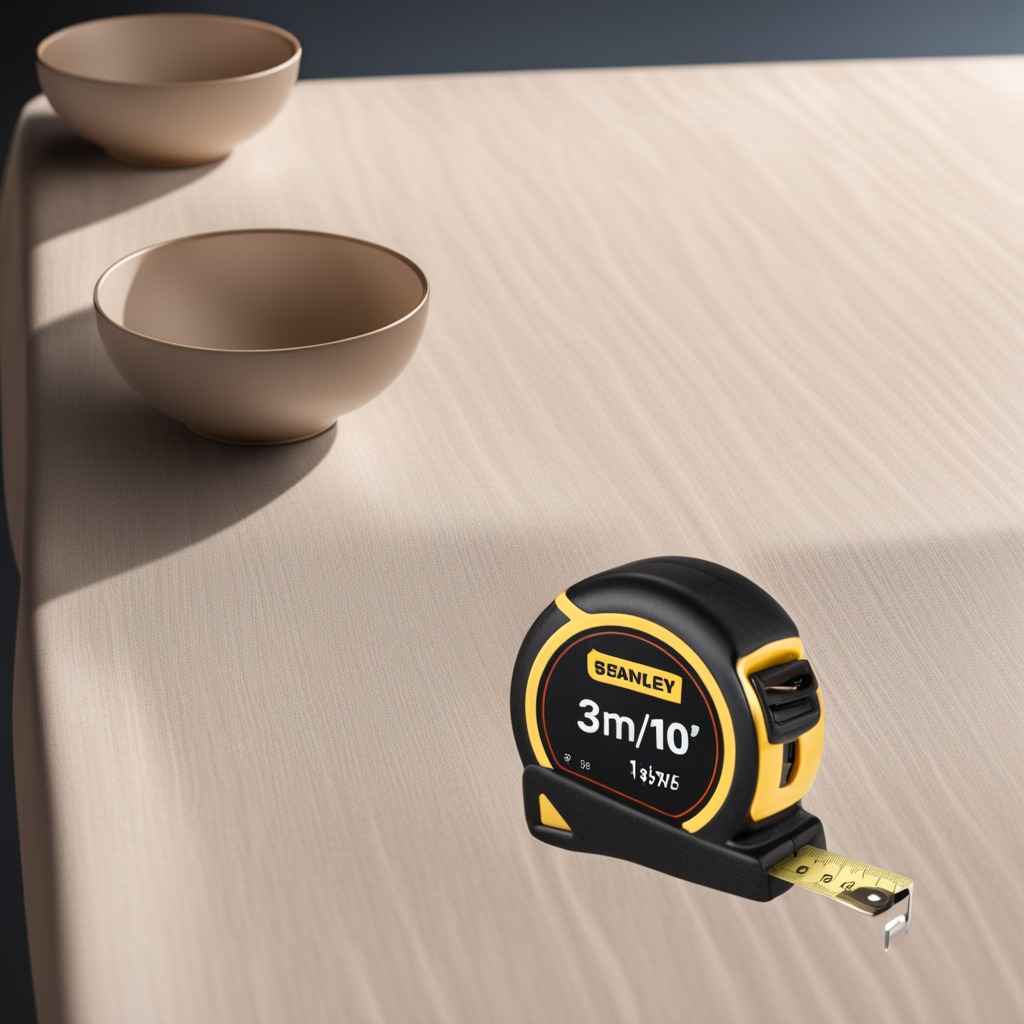
A measuring tape is lying on the wooden table.